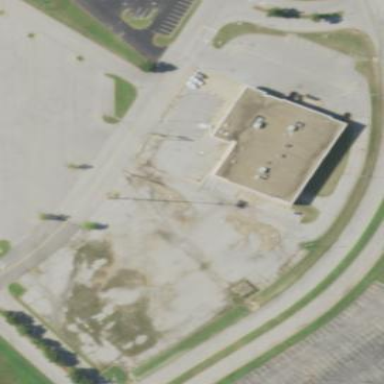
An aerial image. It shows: Retail building.